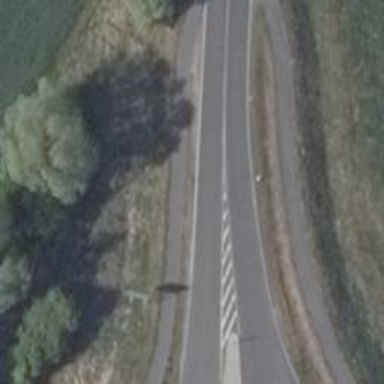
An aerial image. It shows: Asphalt road classified as tertiary.